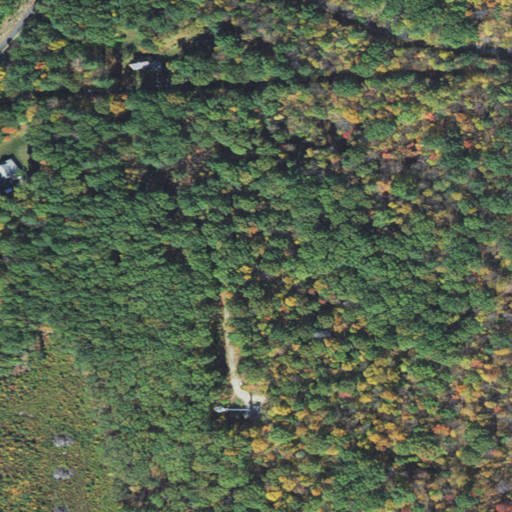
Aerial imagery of ridge(s) in Massachusetts named Prescott Ridge containing deciduous forest, mixed forest, open development, evergreen forest, and low intensity development